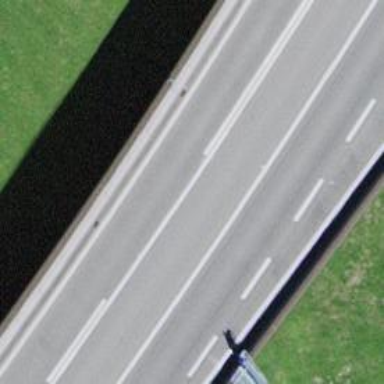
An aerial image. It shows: Motorway junction.